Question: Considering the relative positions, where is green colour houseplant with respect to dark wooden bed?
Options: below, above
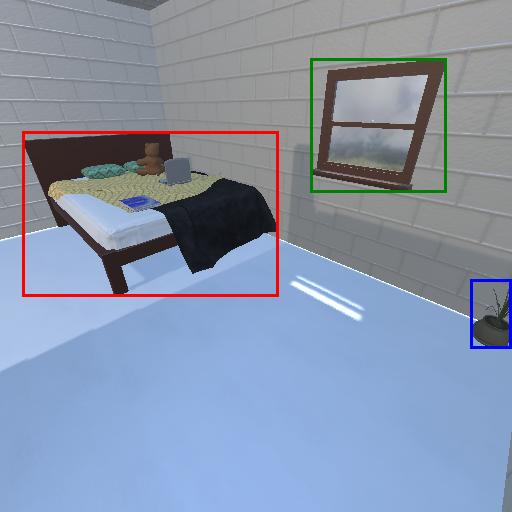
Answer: below